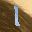
Label: 1